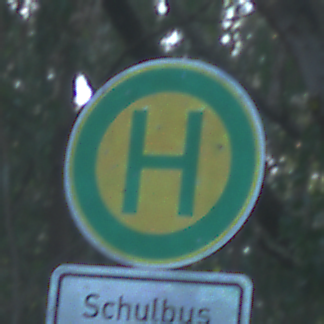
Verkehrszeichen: Haltestelle
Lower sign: ZeitangabenMitBeschraenkungAufWochentage5
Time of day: MorningAfternoon
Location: Outdoor (Nature)
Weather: Clear
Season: NotSpecified
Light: Natural